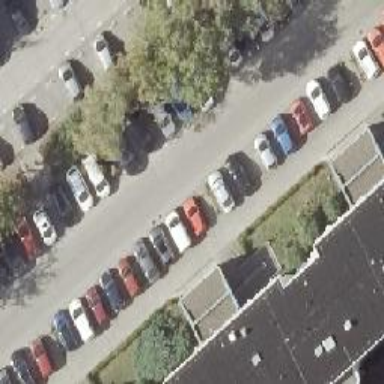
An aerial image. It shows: Street side parking area.